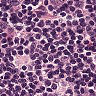
Metastatic tissue present: no